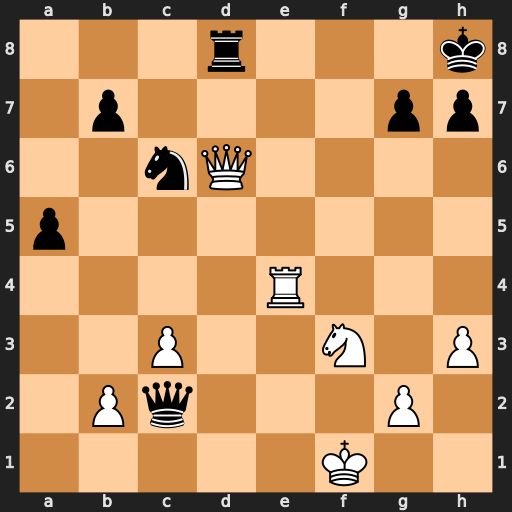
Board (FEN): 3r3k/1p4pp/2nQ4/p7/4R3/2P2N1P/1Pq3P1/5K2
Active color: w
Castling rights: -
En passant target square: -
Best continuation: Qxd8+ Nxd8 Re8#